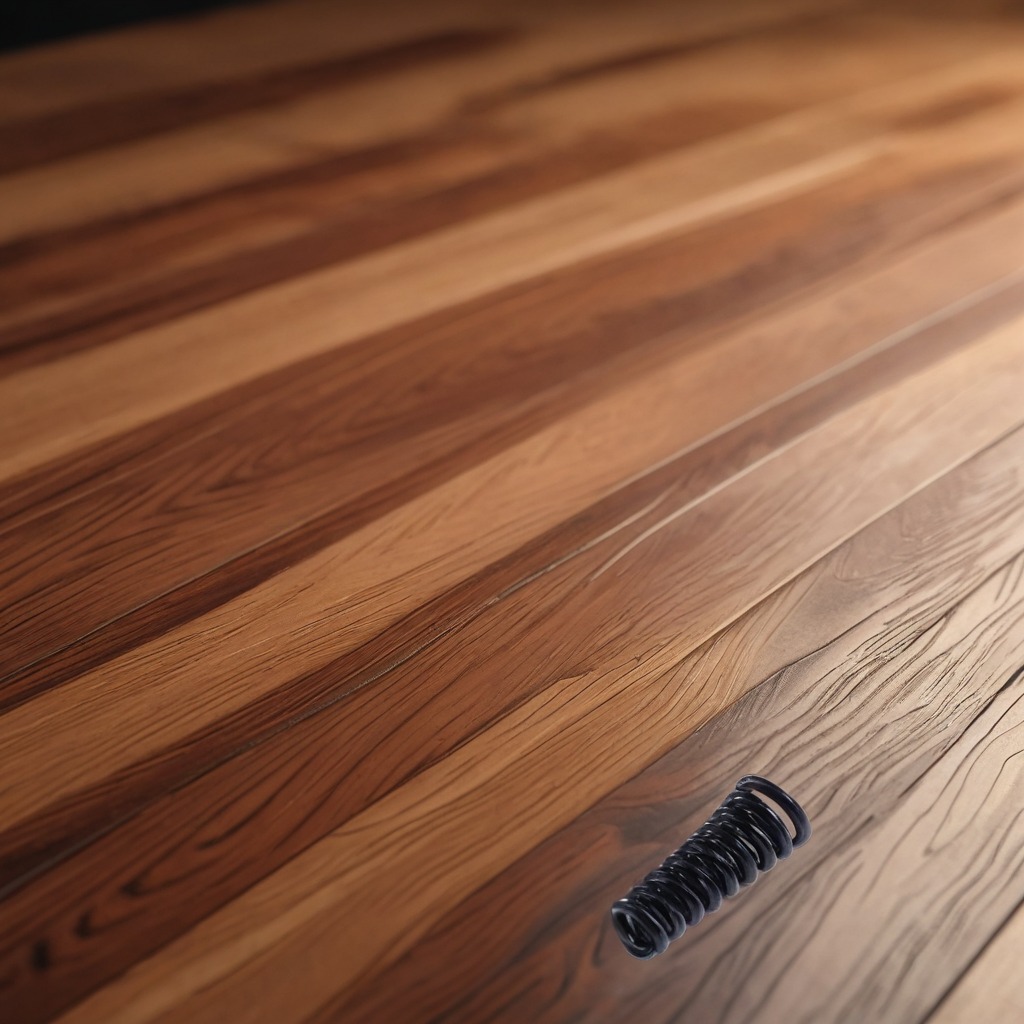
A coiled metal spring is lying on the wooden table.